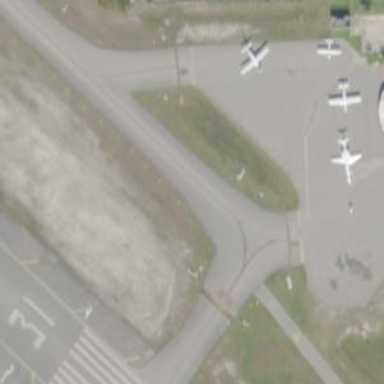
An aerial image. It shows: Image of taxiway at airport.